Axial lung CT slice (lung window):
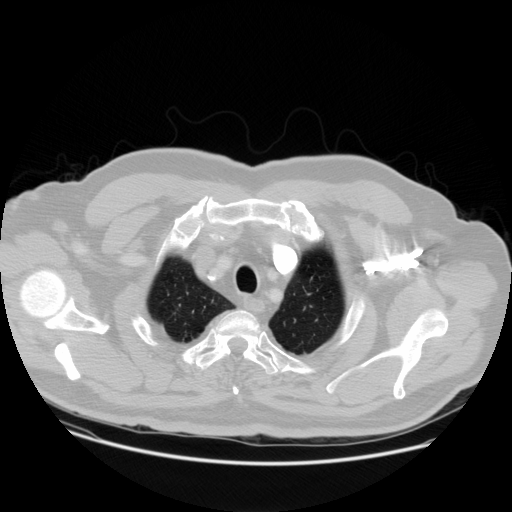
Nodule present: no